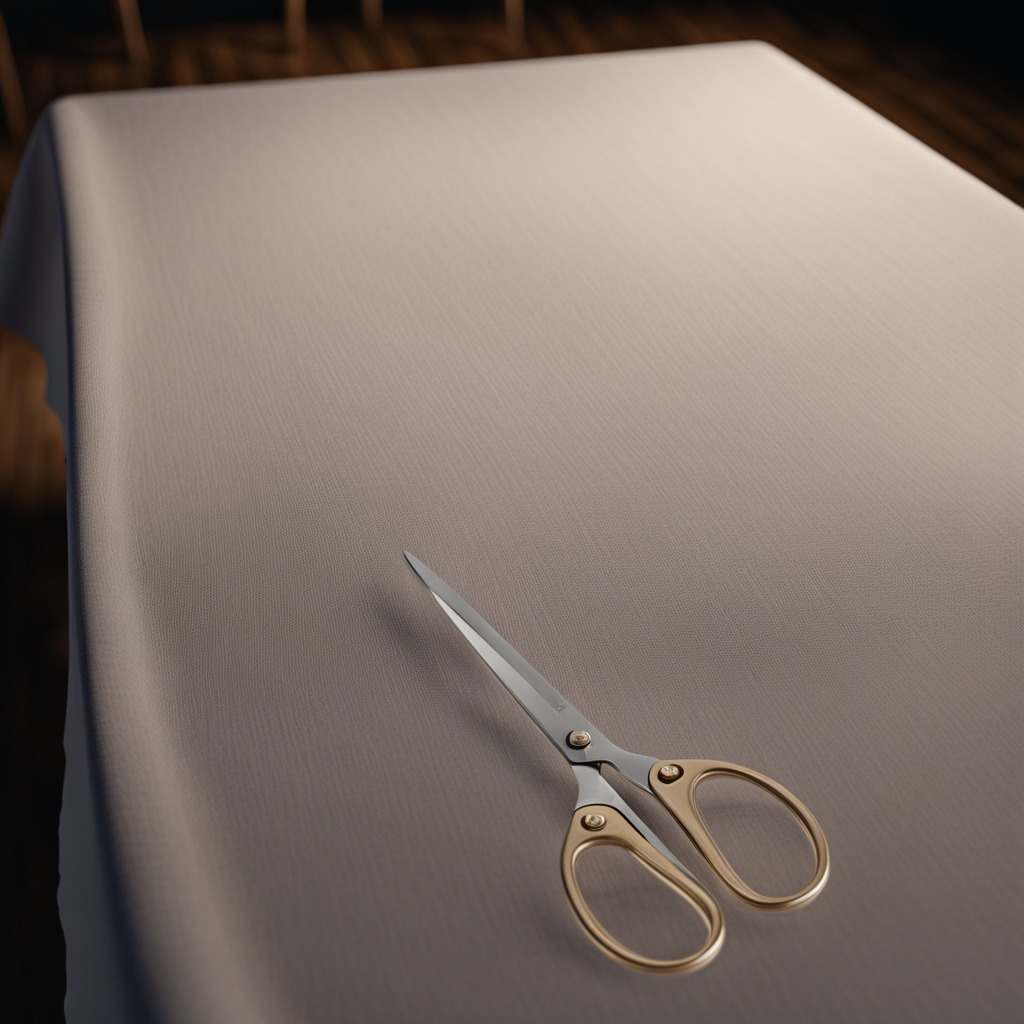
A scissor lying on the wooden table.